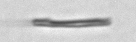
Label: fiber